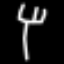
Label: fork